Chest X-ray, PA view. Patient: 24 years old, sex M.
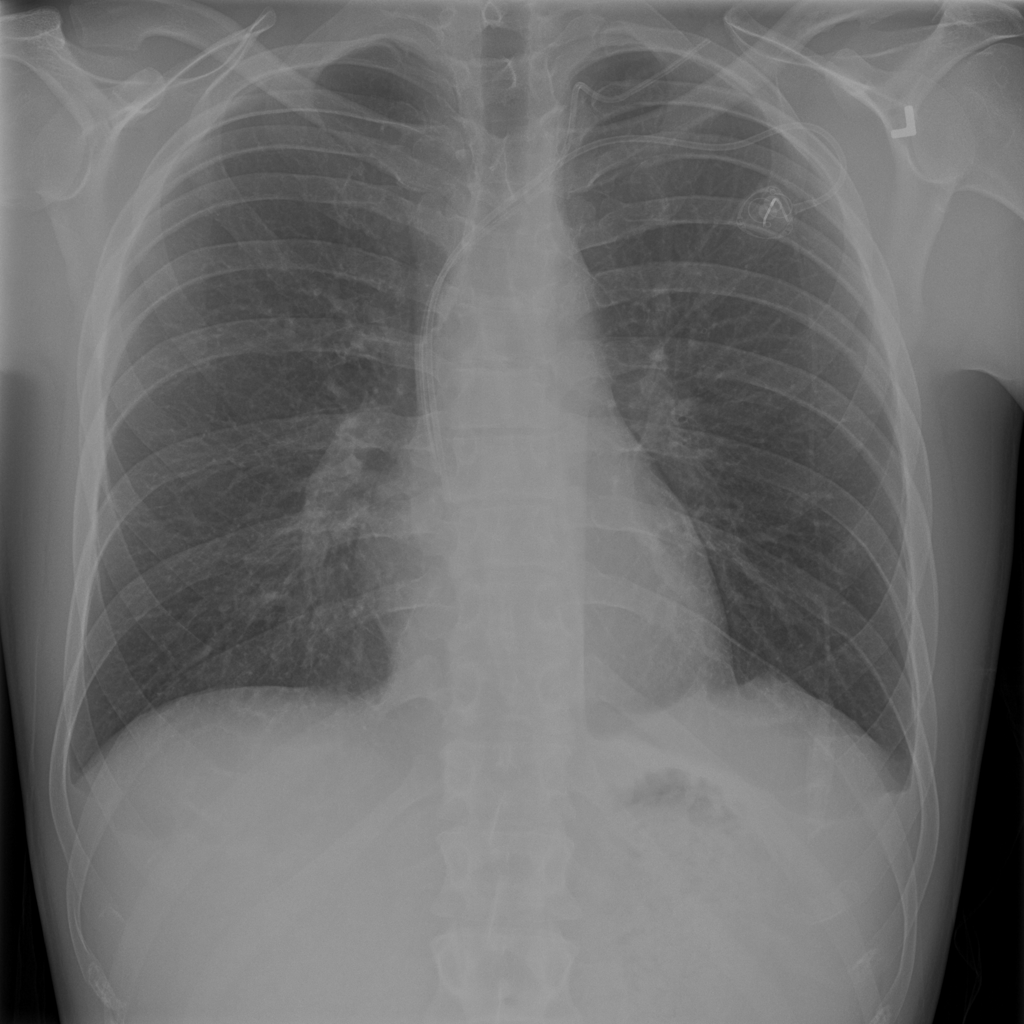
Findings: No Finding